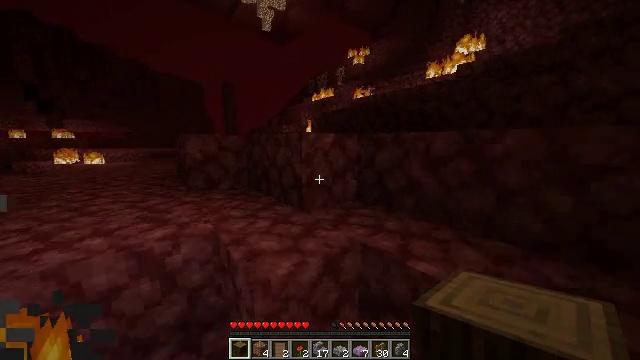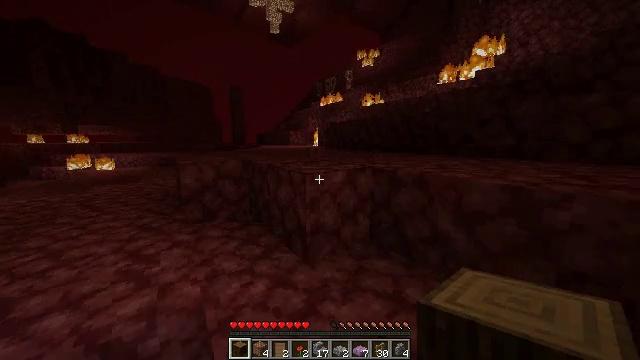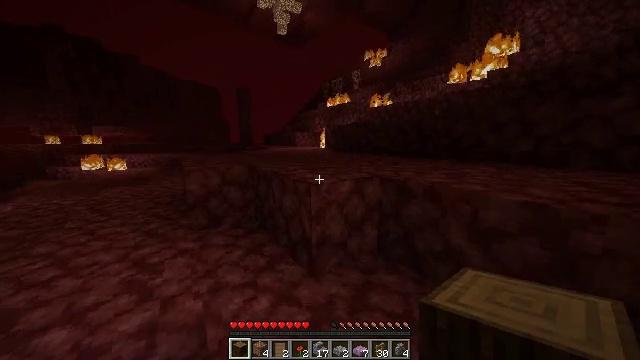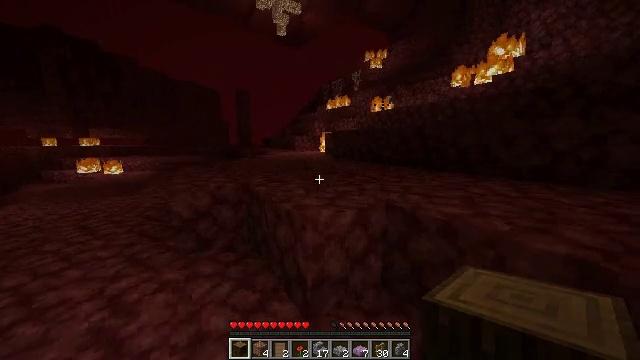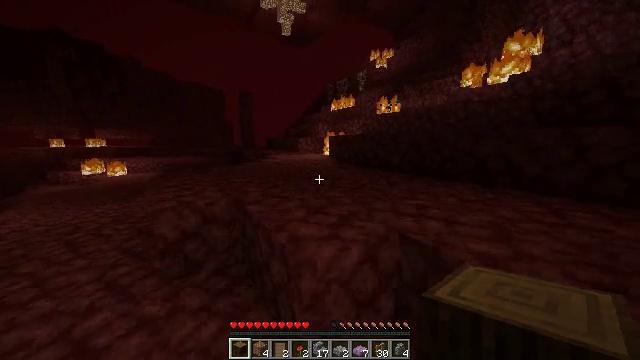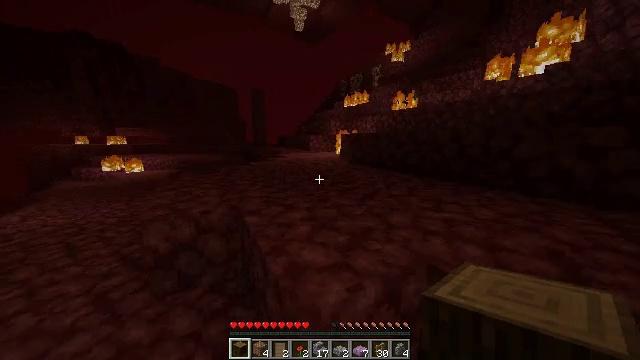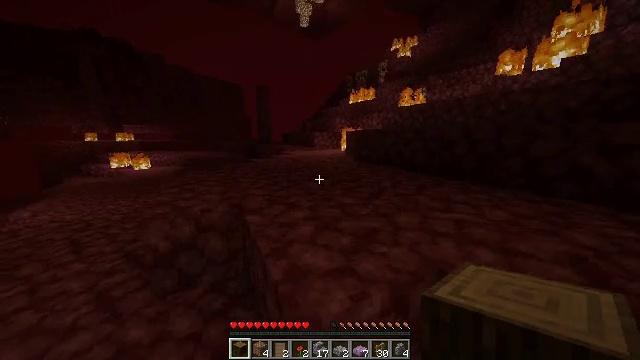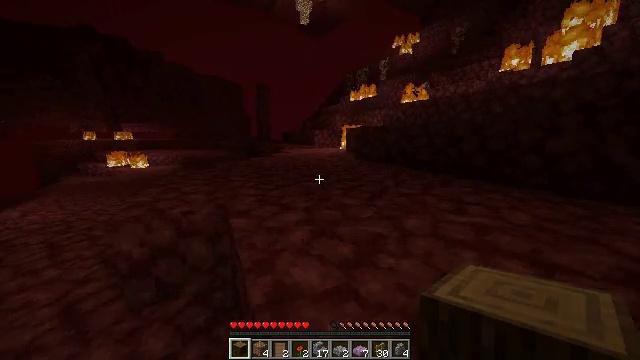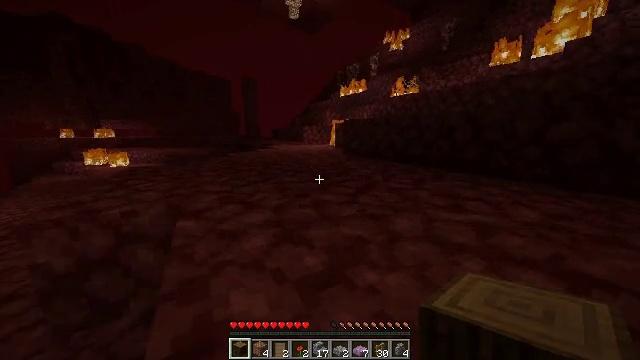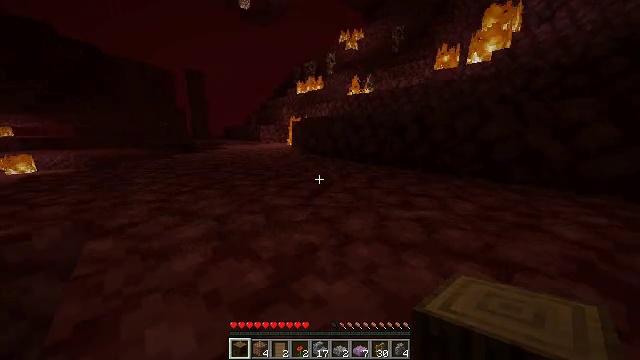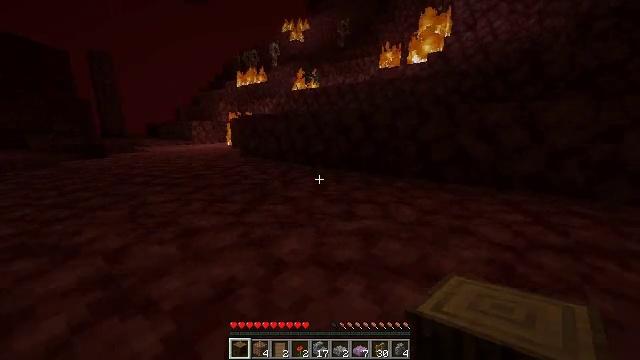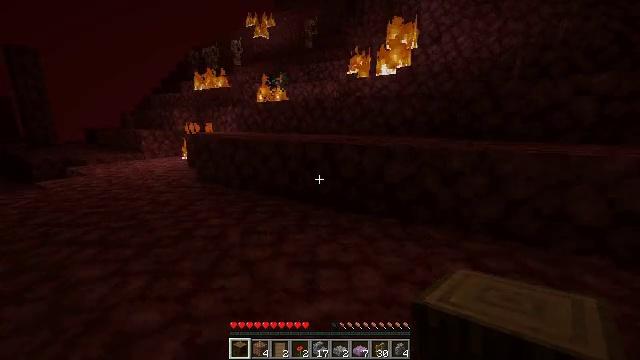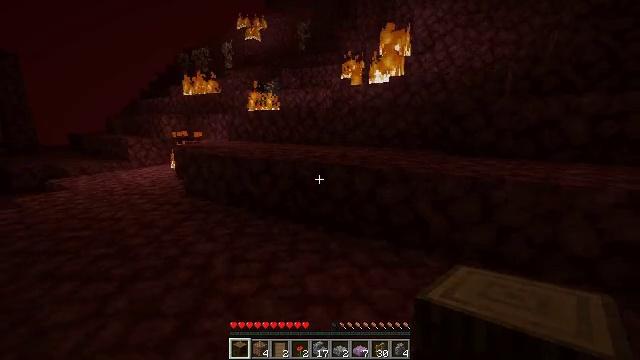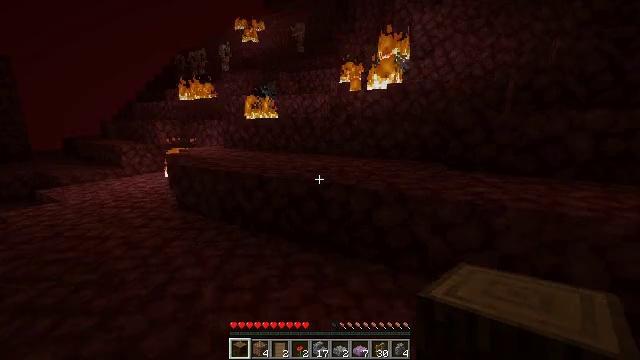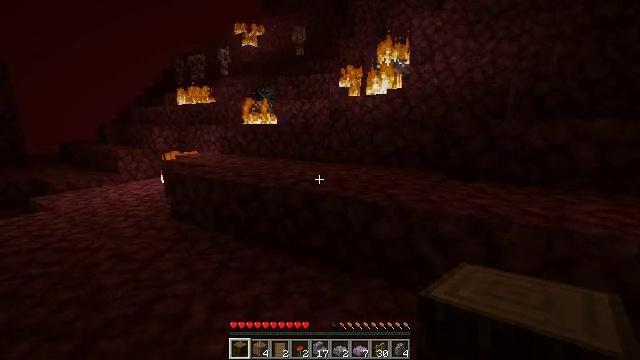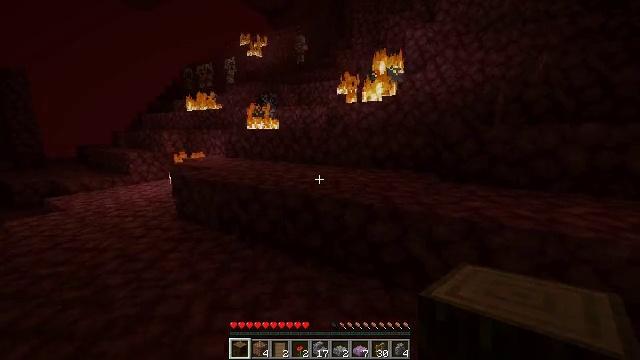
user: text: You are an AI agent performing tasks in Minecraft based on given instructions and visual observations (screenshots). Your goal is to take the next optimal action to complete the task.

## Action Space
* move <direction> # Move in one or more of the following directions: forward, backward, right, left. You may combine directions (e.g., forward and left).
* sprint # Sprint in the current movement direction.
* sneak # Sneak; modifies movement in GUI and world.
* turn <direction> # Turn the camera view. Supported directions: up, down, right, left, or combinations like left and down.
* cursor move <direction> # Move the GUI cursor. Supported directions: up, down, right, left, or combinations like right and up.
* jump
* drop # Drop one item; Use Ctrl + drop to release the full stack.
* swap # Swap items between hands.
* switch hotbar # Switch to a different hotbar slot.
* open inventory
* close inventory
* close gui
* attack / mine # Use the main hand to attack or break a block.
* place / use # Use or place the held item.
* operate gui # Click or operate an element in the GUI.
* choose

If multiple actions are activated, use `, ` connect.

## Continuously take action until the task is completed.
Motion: motion action
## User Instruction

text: Clear the fire from the area.
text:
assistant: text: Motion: move forward, sprint, turn left, jump
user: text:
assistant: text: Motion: move forward, sprint, turn left, jump
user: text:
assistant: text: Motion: move forward, sprint, jump
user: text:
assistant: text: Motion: move forward, sprint, turn left, jump
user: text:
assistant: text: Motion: move forward, sprint, turn left, jump
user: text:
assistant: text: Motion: move forward, sprint, turn left, jump
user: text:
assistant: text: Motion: move forward, sprint, jump
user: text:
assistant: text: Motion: move forward, sprint, turn right, jump
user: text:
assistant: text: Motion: move forward, sprint, turn right, jump
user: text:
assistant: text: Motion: move forward, sprint, turn right, jump
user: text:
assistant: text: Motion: move forward, sprint, turn right, jump
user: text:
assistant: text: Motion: move forward, sprint, turn right, jump
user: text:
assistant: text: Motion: move forward, sprint, jump
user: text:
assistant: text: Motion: move forward, sprint, jump
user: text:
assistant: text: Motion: move forward, sprint, jump
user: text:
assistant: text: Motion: move forward, sprint, turn up, jump
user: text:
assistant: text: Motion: move forward, sprint, turn up
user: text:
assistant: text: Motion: move forward, sprint
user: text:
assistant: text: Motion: move forward, sprint
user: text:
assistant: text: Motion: move forward, sprint, turn left
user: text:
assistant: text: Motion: move forward, sprint, jump
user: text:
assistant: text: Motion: move forward, sprint, jump
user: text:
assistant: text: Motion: move forward, sprint, jump
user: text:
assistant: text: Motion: move forward, sprint, jump
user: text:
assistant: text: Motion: move forward, sprint, jump
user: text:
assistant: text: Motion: move forward, sprint, jump
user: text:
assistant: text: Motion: move forward, sprint, jump
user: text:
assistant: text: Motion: move forward, sprint, jump
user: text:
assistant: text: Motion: move forward, sprint
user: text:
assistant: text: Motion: move forward, sprint